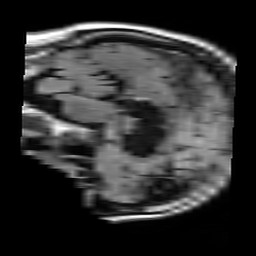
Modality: FLAIR
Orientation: sagittal
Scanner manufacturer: philips
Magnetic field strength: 1.5 T
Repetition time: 10 s
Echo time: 0.11 s